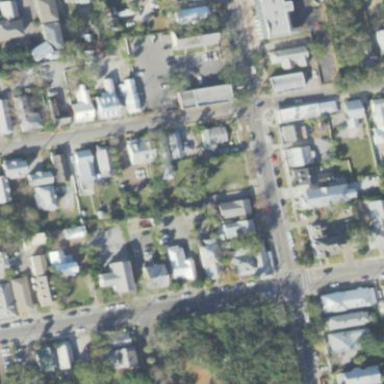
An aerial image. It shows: Single-family residential area.